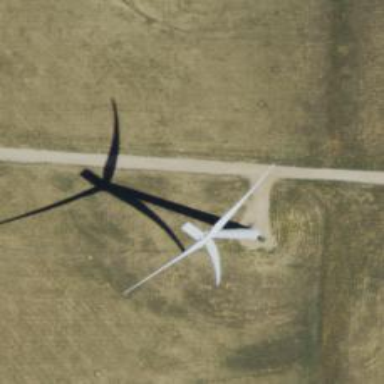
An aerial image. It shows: Wind generator powered by horizontal axis wind turbine.